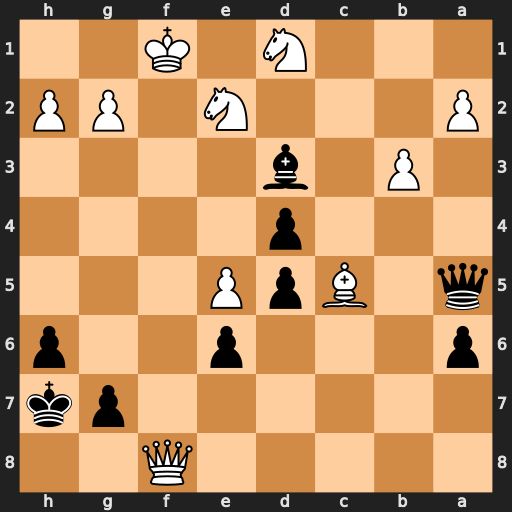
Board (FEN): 5Q2/6pk/p3p2p/q1BpP3/3p4/1P1b4/P3N1PP/3N1K2
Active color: b
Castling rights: -
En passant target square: -
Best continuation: Qd2 Qf2 Qxd1+ Qe1 Bxe2+